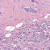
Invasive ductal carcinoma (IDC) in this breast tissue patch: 1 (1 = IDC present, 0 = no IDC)